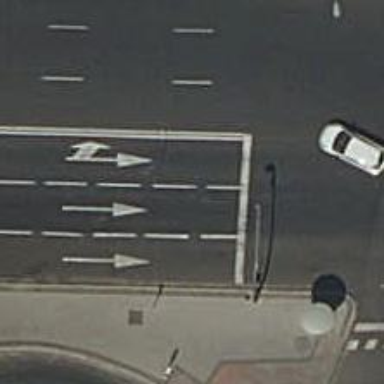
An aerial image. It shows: Road with traffic signals.